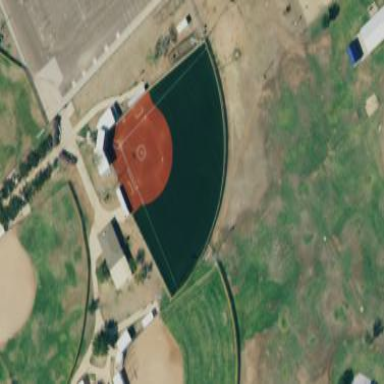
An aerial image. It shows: Baseball pitch for leisure land.